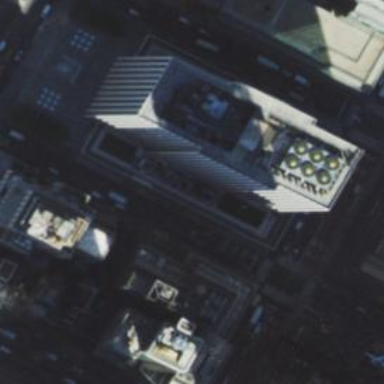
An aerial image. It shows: Building with flat concrete roof.